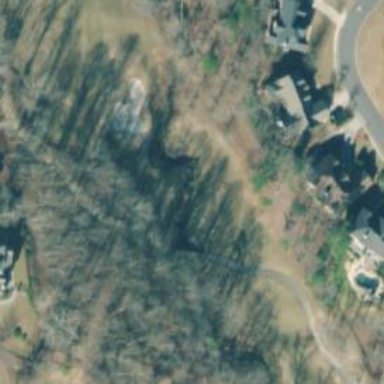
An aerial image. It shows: Path for both roads and golfers.